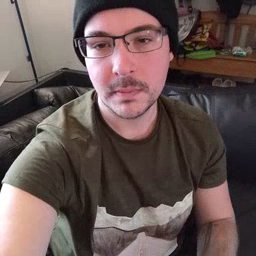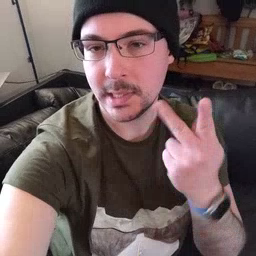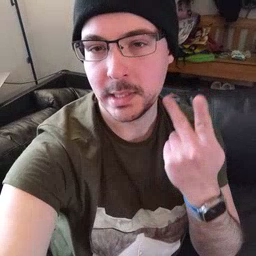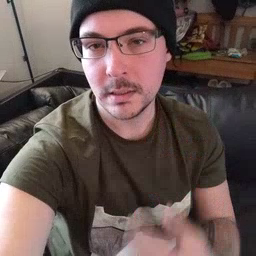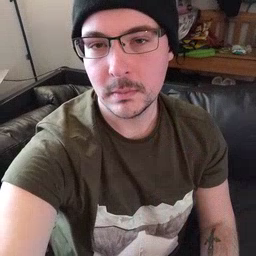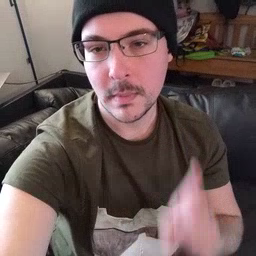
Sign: kitty